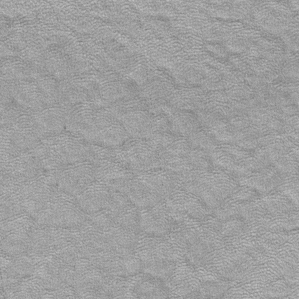
Label: frost